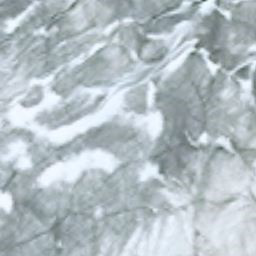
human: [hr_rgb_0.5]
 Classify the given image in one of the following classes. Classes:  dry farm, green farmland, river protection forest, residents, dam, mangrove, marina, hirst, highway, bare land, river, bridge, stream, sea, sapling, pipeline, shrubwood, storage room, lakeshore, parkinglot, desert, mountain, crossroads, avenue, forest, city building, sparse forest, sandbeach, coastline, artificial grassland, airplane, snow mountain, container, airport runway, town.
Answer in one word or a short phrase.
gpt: snow mountain